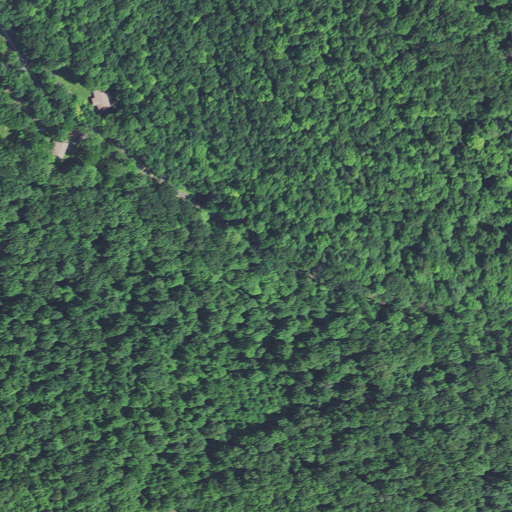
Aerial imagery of gap in West Virginia named Grayson Gap containing deciduous forest, open development, and medium intensity development